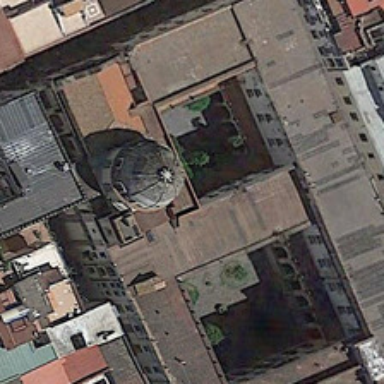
The grey round building is a church .